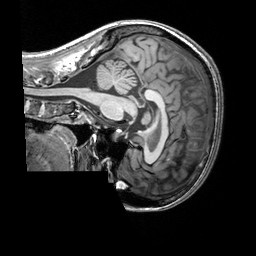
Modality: T1w
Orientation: sagittal
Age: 44
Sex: female
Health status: healthy
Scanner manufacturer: siemens
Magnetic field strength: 3 T
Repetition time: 2.3 s
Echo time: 0.00303 s